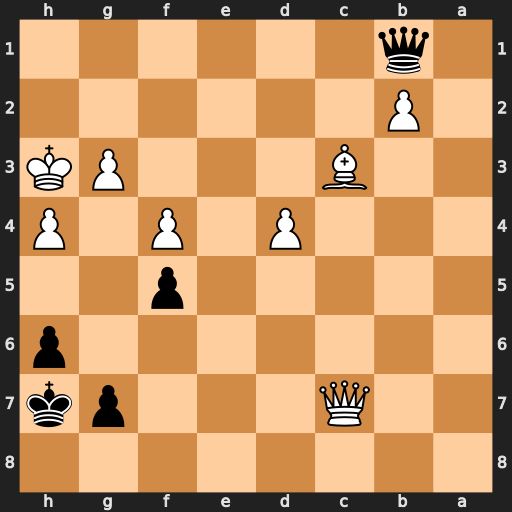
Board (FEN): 8/2Q3pk/7p/5p2/3P1P1P/2B3PK/1P6/1q6
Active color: b
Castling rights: -
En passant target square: -
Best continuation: Qh1#